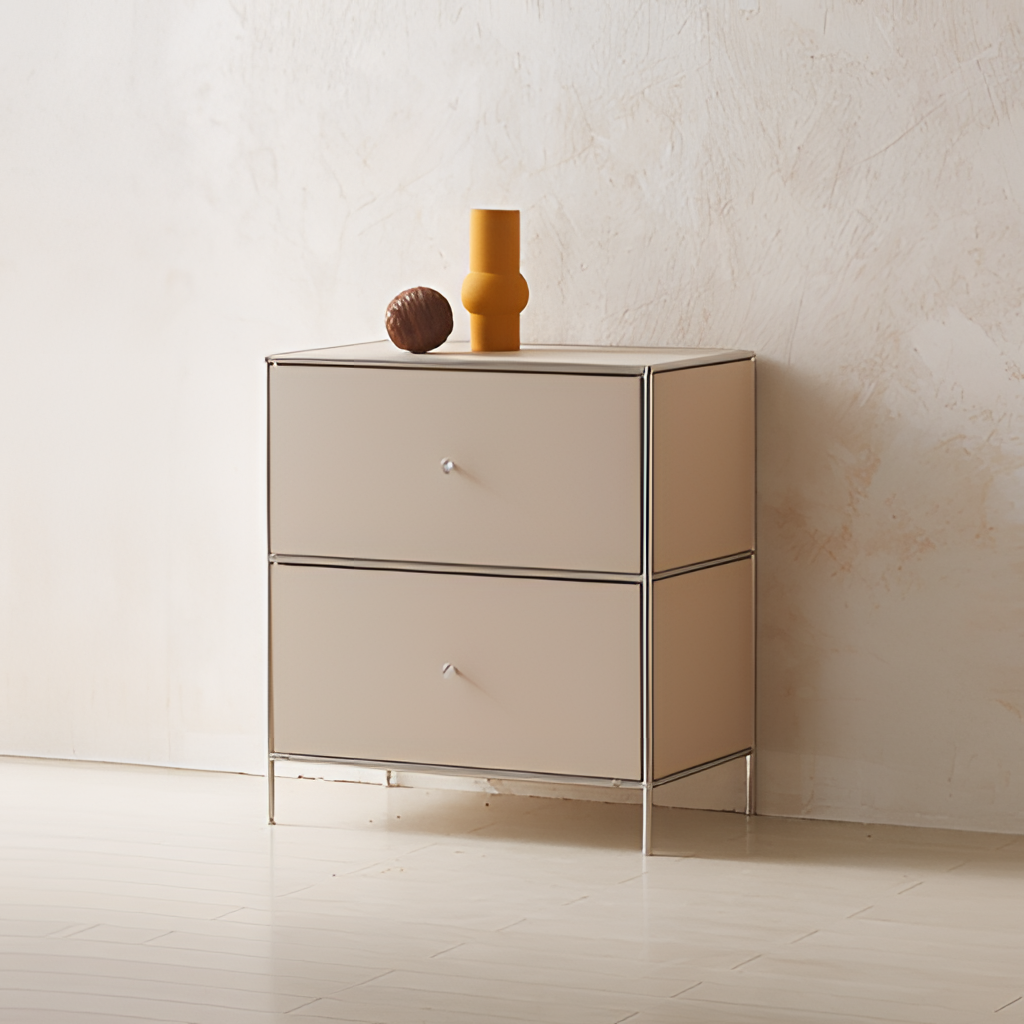
living room, beige metal dresser, beige paint wallpaper, with solid pattern, beige wood flooring, with plank pattern, modern